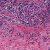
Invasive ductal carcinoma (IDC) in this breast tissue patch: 1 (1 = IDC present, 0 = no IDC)